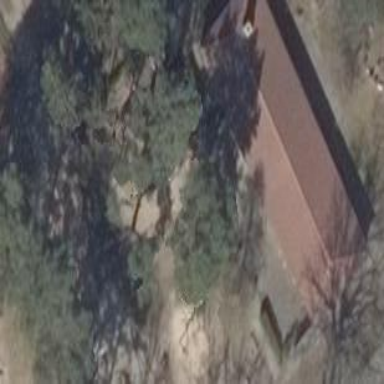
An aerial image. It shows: Kindergarten with hipped roof shape.